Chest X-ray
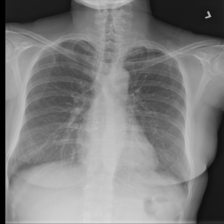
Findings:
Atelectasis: negative
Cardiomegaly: negative
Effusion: negative
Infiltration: negative
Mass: negative
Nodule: negative
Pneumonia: negative
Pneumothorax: negative
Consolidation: negative
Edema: negative
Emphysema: negative
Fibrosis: negative
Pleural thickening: negative
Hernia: negative